RGB frame:
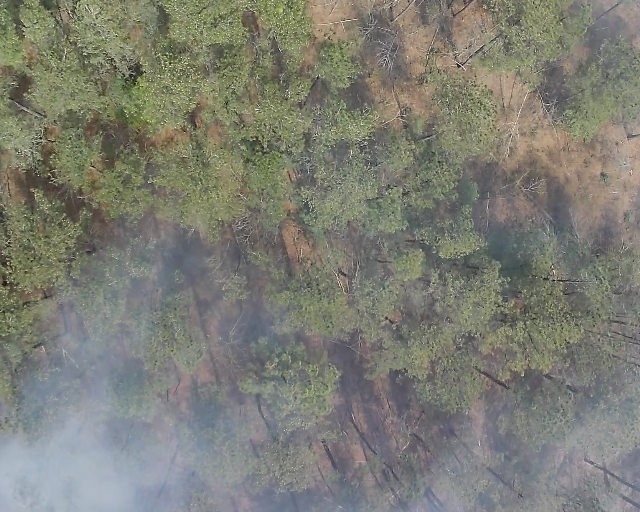
Thermal frame:
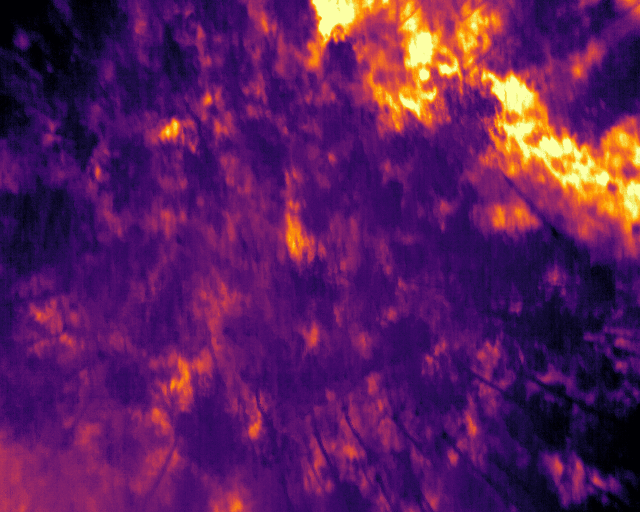
Captured: 2026-02-26 02:28:03
Pixels at or above 80 °C: 0 (fraction of frame: 0)